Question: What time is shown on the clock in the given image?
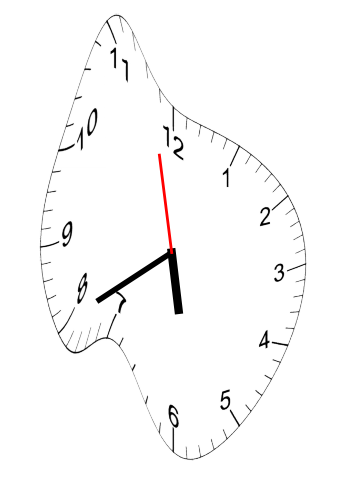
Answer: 05:39:58